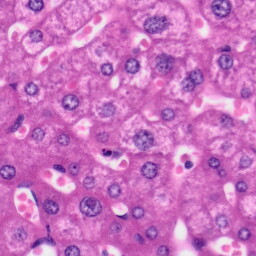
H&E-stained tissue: Liver